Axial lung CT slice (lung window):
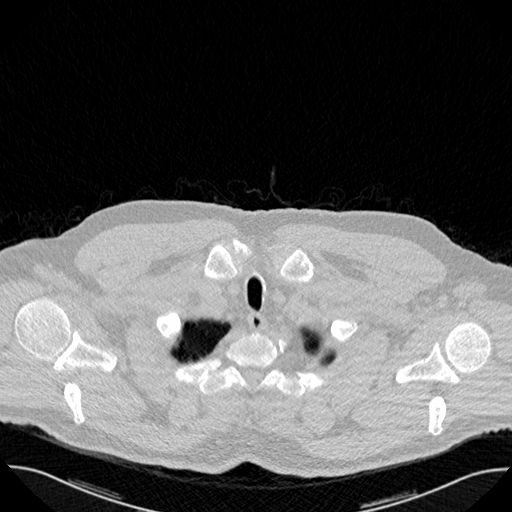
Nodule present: no